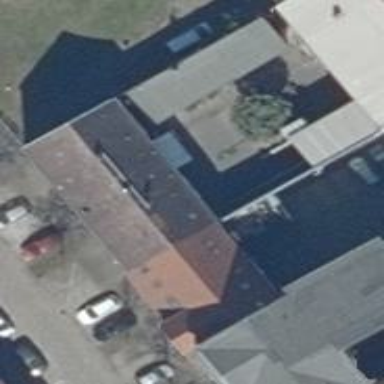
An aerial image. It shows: Place of worship with gabled roof.